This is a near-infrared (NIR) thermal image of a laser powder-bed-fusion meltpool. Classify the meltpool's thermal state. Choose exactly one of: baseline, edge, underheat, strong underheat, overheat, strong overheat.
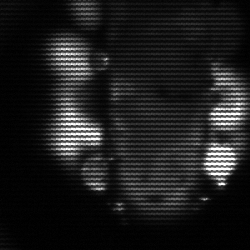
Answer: strong underheat